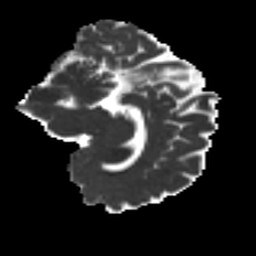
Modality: MD
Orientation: sagittal
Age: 27
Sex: female
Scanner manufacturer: ge
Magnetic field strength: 3 T
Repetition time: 7.8 s
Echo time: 0.0606 s